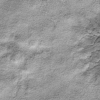
Label: not_dusty